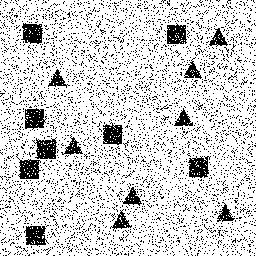
Squares: 8
Triangles: 8
Stars: 0
Total shapes: 16